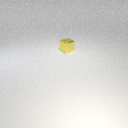
small yellow metal cube